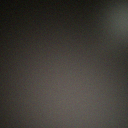
Screen state: off